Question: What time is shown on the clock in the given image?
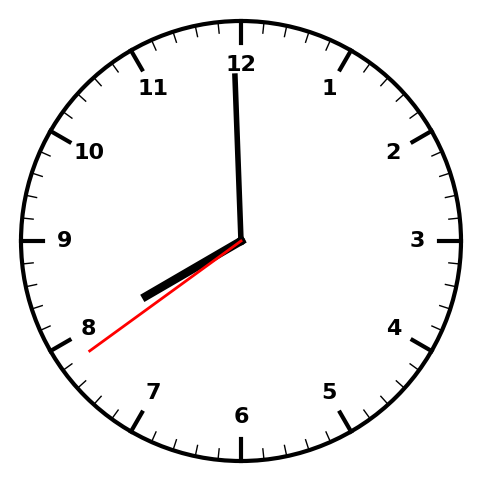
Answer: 07:59:39